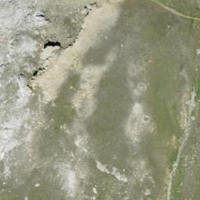
EUNIS habitat code: 31
Species observed at this site:
Saxifraga exarata
Anthyllis vulneraria